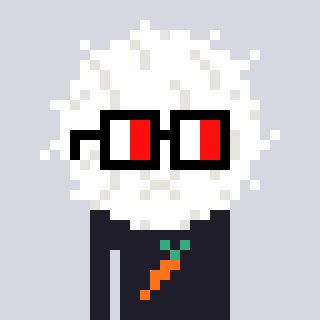
a pixel art character with square glasses with black frames and red eyes, a cottonball-shaped head and a grayscale-colored body on a cool background